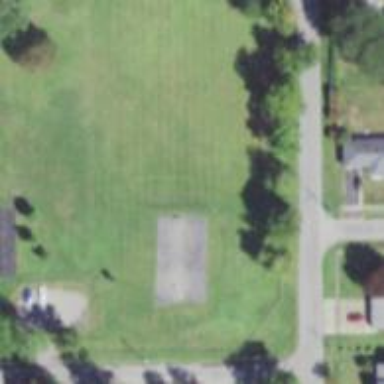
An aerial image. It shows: Basketball court on pitch.